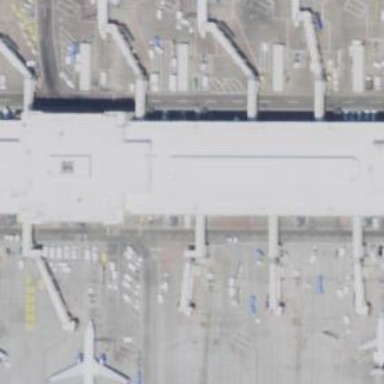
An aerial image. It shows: Airport gate.